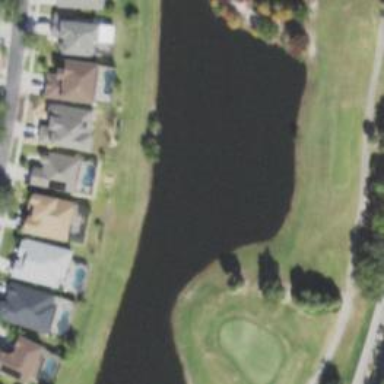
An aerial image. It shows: Water hazard on golf course. The hazard is natural water feature.